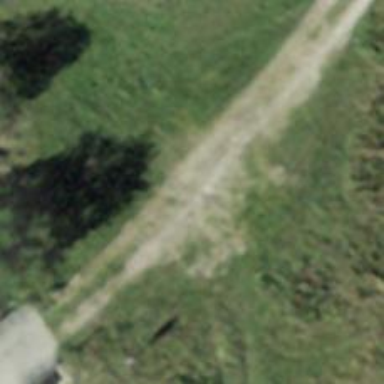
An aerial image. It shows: Path on the ground.